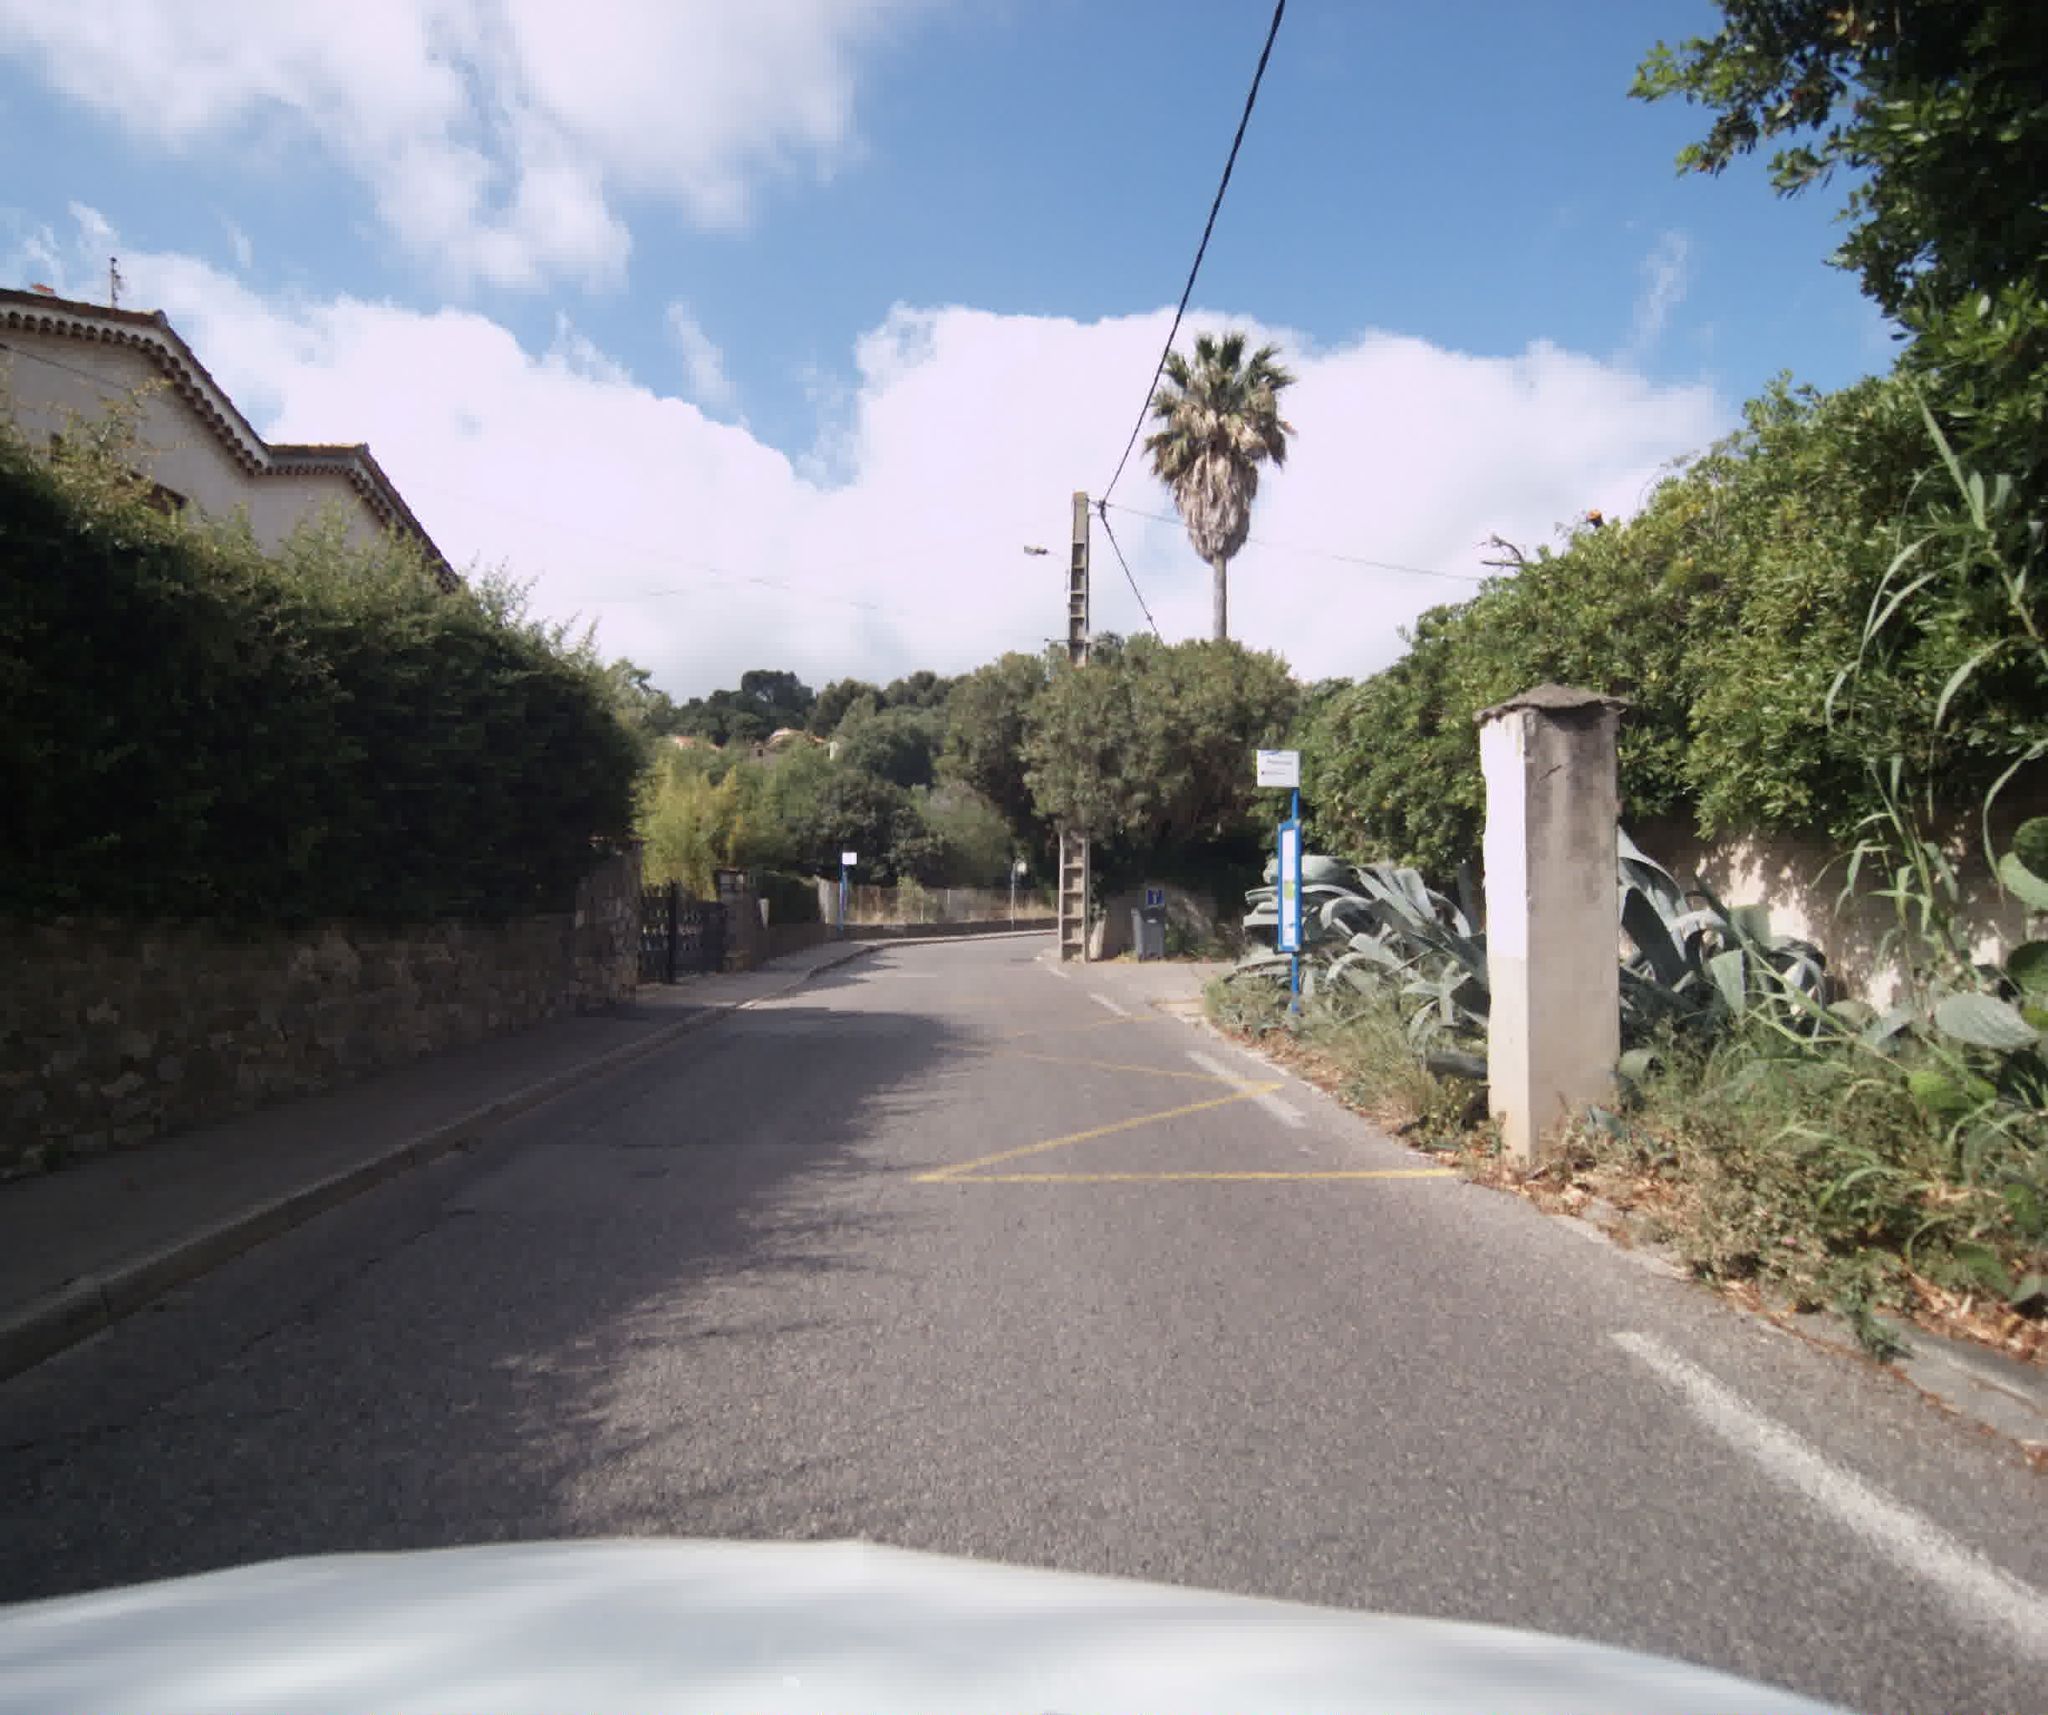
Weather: clear
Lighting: day
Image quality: good
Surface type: cycling surface
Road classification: tertiary
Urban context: urban centre
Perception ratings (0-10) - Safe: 4.82, Lively: 5.83, Beautiful: 8.15, Boring: 6.9, Depressing: 5.55, Wealthy: 6.84